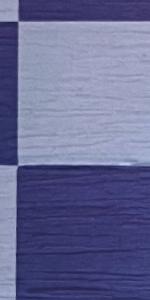
Label: Empty